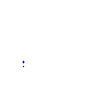
Particle: proton